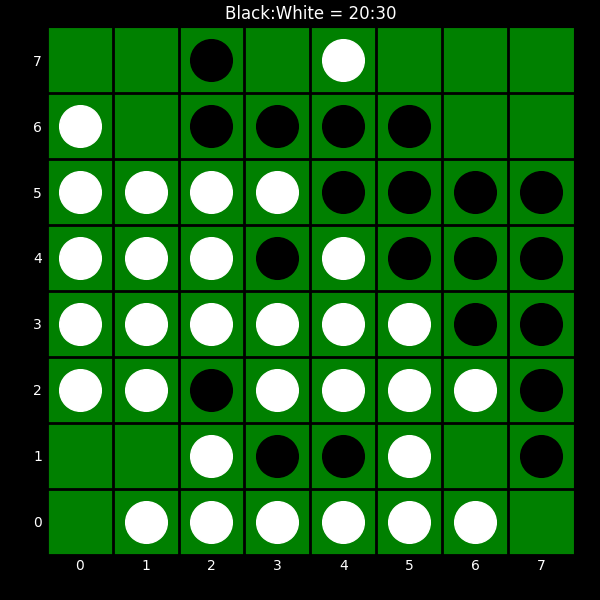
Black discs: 20
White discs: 30